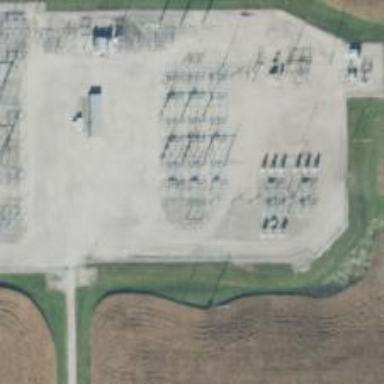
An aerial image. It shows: Switch for power supply.